Question: This has been identified as a bug in Chrome. (Thanks @michael-robinson)
In Chrome (v22 at least), I notice that it's possible for spellchecking "red squiggly" underlines to remain even after contentEditable has been disabled.
I made a jsfiddle to demonstrate: <URL>.

Even if I set the attribute 'spellcheck="false"' before disabling 'contentEditable', they remain.
Anyone know how a nice way to solve or work around this? Ideally I'd retain the built-in spell checking functionality when the content is editable.
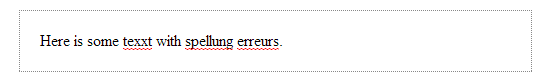
Answer: 'display: none' (didn't work, see other solution below)
Alternatively, you could create a copy of the element (but with contenteditable disabled) placing it just after the original element and deleting the original element.
: first solution didn't work, but second one does. Updated JSfiddle <URL>
: above solution uses innerHTML which removes destroys event handlers. It also destroys the selection/caret position.
New method uses jQuery's 'clone()' method (in deep clone mode) to create a copy of the object (which copies over the event handlers), and has custom functions to save a reference to the selection, and restore it afterwards. Note that the selection save/restore functions wont work in ie6-8, but I thought that this was acceptable as the question is tagged Chrome. Updated JSfiddle: <URL>